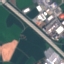
Label: Highway